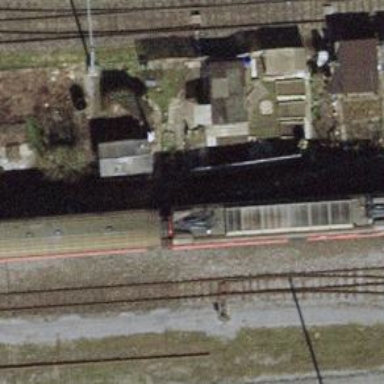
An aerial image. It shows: Narrow-gauge railway in service yard. The railway is electrified with contact line.